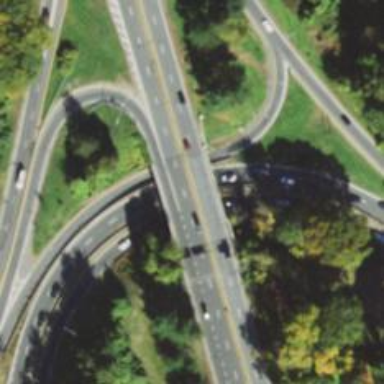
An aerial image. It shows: Bridge over trunk highway that serves as motorroad expressway.